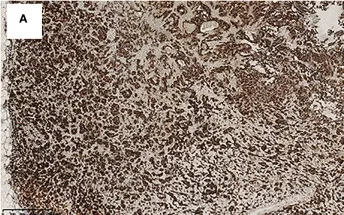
The immunohistochemical staining pattern of mediastinal mass. Tumor cells show a positivity for adrenocorticotrophic hormone. (original magnification, x100).
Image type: pathology (immunostaining)